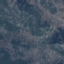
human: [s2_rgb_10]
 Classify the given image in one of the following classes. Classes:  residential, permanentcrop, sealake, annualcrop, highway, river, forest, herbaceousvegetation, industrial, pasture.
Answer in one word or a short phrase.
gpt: HerbaceousVegetation